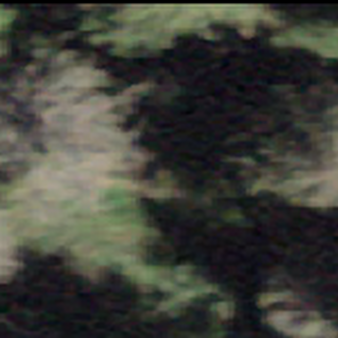
Label: other